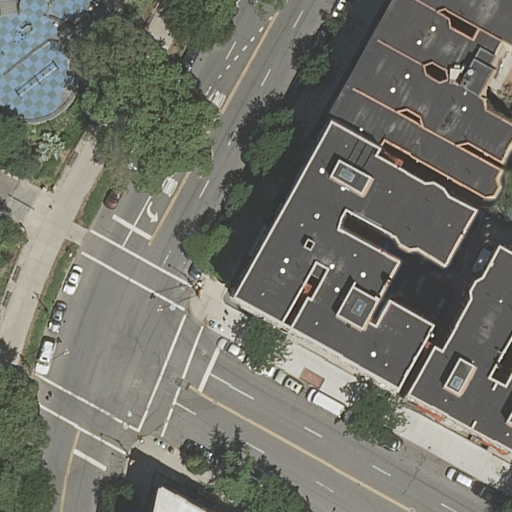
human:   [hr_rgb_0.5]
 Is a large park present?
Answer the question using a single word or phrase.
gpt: yes

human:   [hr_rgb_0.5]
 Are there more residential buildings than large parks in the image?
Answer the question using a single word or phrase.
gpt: yes

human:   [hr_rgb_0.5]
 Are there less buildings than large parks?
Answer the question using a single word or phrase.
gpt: no

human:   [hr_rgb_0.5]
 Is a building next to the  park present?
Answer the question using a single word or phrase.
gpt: yes

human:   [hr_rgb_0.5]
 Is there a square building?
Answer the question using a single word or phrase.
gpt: no

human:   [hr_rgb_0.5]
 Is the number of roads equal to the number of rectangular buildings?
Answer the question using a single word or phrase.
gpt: no

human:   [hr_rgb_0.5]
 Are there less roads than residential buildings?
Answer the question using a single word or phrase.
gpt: no

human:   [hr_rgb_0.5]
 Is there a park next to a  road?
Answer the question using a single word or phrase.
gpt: yes

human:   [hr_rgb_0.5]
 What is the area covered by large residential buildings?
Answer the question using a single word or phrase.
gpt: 1961m2

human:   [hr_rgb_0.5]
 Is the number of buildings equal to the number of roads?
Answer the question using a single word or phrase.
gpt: yes

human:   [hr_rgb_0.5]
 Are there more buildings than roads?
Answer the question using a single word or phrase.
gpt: no

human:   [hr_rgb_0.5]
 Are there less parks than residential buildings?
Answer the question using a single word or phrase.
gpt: yes

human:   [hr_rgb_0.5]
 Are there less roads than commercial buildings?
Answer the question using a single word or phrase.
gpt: no

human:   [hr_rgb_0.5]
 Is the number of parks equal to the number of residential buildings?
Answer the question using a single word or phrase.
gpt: no

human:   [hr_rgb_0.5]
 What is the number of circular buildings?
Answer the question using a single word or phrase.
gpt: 0

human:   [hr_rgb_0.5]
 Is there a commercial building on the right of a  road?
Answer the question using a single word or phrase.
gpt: no

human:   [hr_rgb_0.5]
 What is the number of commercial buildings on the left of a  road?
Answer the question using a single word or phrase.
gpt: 0

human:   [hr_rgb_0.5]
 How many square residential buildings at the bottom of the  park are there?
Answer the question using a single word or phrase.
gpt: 0

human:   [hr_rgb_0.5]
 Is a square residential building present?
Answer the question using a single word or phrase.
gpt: no

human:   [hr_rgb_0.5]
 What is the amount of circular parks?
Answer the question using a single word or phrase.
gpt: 0

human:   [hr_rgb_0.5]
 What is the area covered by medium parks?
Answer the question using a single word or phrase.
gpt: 0m2

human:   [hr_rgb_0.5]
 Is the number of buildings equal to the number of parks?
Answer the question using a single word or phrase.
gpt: no

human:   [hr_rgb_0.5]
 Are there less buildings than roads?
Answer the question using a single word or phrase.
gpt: no

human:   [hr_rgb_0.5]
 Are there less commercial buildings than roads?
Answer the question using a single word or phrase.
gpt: yes

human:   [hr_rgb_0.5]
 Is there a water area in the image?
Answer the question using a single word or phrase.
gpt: no

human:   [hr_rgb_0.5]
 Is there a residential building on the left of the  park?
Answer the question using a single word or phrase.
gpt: no

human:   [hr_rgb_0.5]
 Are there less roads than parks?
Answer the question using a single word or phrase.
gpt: no

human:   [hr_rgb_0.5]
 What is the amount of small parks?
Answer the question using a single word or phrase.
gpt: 0

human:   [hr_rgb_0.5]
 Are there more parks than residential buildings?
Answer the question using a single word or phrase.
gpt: no

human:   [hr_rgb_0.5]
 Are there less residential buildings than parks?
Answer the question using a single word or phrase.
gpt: no

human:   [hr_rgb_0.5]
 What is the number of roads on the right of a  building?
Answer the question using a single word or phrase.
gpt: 0

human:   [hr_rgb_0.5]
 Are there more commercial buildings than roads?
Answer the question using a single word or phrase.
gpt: no

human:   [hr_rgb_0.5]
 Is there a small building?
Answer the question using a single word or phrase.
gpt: yes

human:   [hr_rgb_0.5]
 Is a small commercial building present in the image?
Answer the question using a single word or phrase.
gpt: no

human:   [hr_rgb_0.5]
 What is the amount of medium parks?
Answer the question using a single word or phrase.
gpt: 0

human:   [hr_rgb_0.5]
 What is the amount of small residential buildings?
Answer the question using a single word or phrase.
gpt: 3